Question: I have data with two time axes and measurements for each cell. From this I create a heatmap. I also know for each cell whether the measurement is significant.
My problem is to draw a contour line around all cells that are significant. If cells form clusters with the same significance value, I need to draw the contour around the cluster and not around each individual cell.
The data are in this format:
'''
x_time y_time metric signif
1 1 1 <PHONE> FALSE
2 2 1 <PHONE> FALSE
3 3 1 <PHONE> FALSE
4 4 1 <PHONE> FALSE
5 1 2 <PHONE> FALSE
6 2 2 <PHONE> FALSE
7 3 2 <PHONE> TRUE
8 4 2 <PHONE> TRUE
9 1 3 <PHONE> TRUE
10 2 3 <PHONE> TRUE
11 3 3 <PHONE> TRUE
12 4 3 <PHONE> TRUE
13 1 4 <PHONE> TRUE
14 2 4 <PHONE> TRUE
15 3 4 <PHONE> TRUE
16 4 4 <PHONE> TRUE
'''
The code below generates this data, where the measurements are random (dt$metrics) and the significance is logical (dt$signif).
'''
# data example
dt <- data.frame(x_time=rep(seq(1, 4), 4),
y_time=rep(seq(1, 4), each=4),
metric=(rnorm(16, 0.5, 0.2)),
signif=c(rep(FALSE, 6), rep(TRUE, 10)))
'''
The heatmap alone can be generated using ggplot2's 'geom_tile'
'''
# Generate heatmap using ggplot2's geom_tile
library(ggplot2)
p <- ggplot(data = dt, aes(x = x_time, y = y_time))
p <- p + geom_tile(aes(fill = metric))
'''
Based on <URL>, I managed to draw contours with different colors around each cell according to the significance value.
'''
# Heatmap with lines around each significant cell
p <- ggplot(data = dt, aes(x = x_time, y = y_time))
p <- p + geom_tile(aes(fill = metric, color = signif), size = 2)
p <- p + scale_color_manual(values = c("black", "white"))
'''

However, this approach (as is also discussed in the question I linked to).
As <URL> shows, it is possible to draw boxes around specified areas, but I do not think this can be extended to all possible clusters of cells.
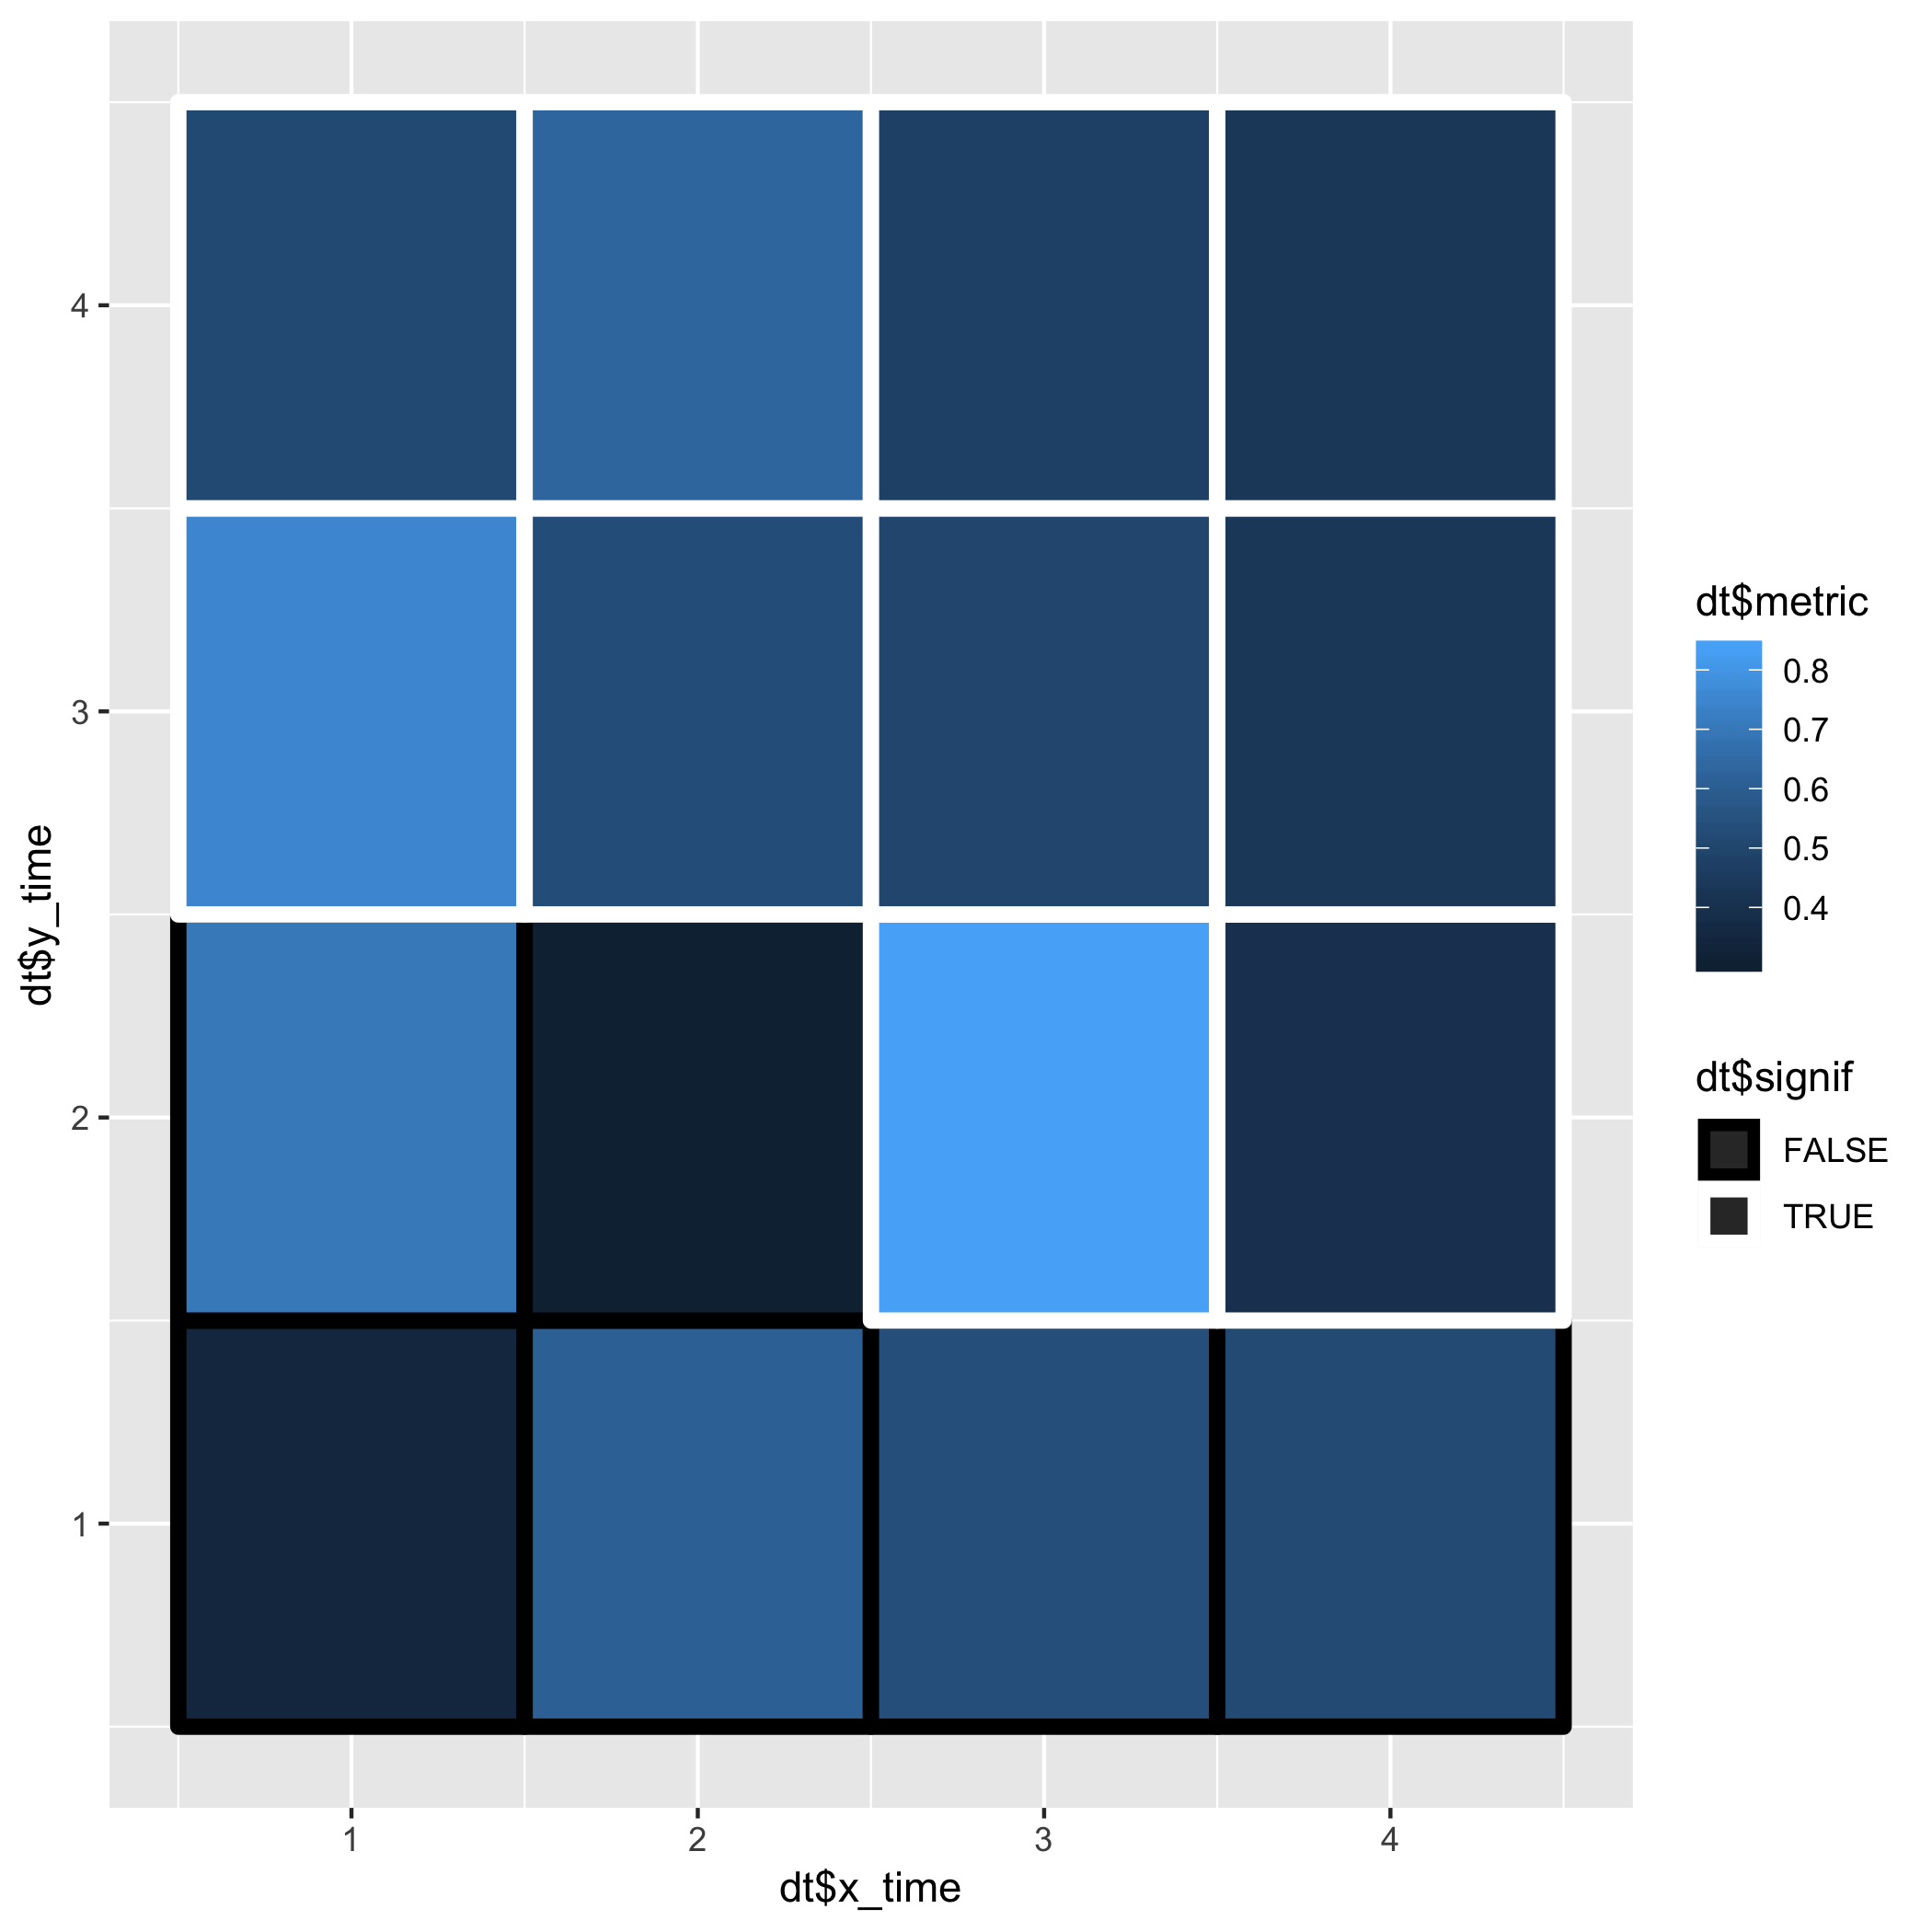
Answer: This answer is based on <URL>.
'''
library(data.table)
library(raster)
'''
Also note that 'clump' requires that 'igraph' package is installed, and 'dissolve = TRUE' in 'rasterToPolygons' requires 'rgeos'.
'''
# convert data.frame to data.table
# not strictly necessary, but enables use of convenient functions: dcast and rbindlist.
setDT(d)
# reshape to wide
d2 <- dcast(d, y ~ x, value.var = "sig")
# reverse order of rows to match raster order
# remove first column
# convert to matrix and then to raster
r <- raster(as.matrix(d2[ , .SD[.N:1, -1]]),
xmn = 0, xmx = ncol(d2) - 1, ymn = 0, ymx = ncol(d2) - 1)
# detect clumps of connected cells of the value TRUE
# convert raster to polygons
# dissolve polygons into multi-polygons
polys <- rasterToPolygons(clump(r), dissolve = TRUE)
# grab coordinates of individual polygons and convert to a data.table
# use idcol = TRUE to enable grouping of paths when plotting
d_poly <- rbindlist(lapply(polys@polygons,
function(x) as.data.table(x@Polygons[[1]]@coords)),
idcol = TRUE)
# plot an outline around each 'patch of significant values' using geom_path
ggplot(d, aes(x = x, y = y)) +
geom_tile(aes(fill = z)) +
geom_path(data = d_poly, aes(x = x + 0.5, y = y + 0.5, group = .id),
size = 2, color = "red")
'''
<URL>
---
### Data:
'''
d <- structure(list(x = c(1L, 1L, 1L, 1L, 2L, 2L, 2L, 2L,
3L, 3L, 3L, 3L, 4L, 4L, 4L, 4L),
y = c(1L, 2L, 3L, 4L, 1L, 2L, 3L, 4L,
1L, 2L, 3L, 4L, 1L, 2L, 3L, 4L),
sig = c(FALSE, FALSE, FALSE, TRUE, FALSE, FALSE, TRUE, TRUE,
TRUE, FALSE, FALSE, FALSE, TRUE, FALSE, FALSE, TRUE),
z = c(0.96, 0.76, 0.14, 0.93, 0.39, 0.06, 0.99, 0.77,
0.7, 0.72, 0.08, 0.94, 0.98, 0.83, 0.12, 0.42)),
row.names = c(NA, -16L), class = "data.frame")
'''